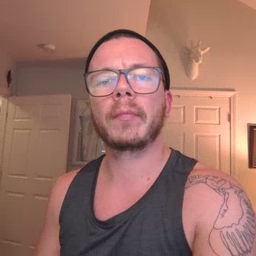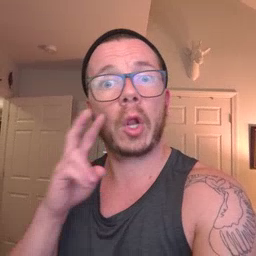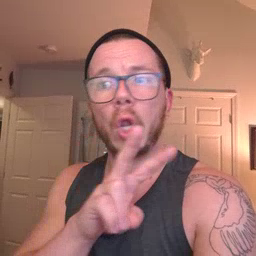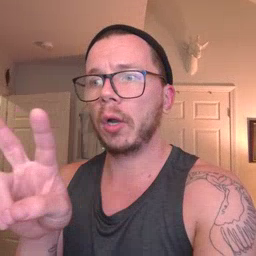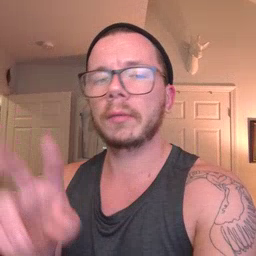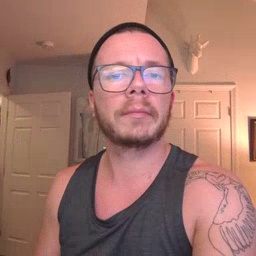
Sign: look